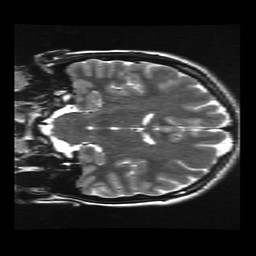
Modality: T2w
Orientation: coronal
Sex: female
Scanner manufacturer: ge
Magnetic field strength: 3 T
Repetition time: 5 s
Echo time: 0.1017 s